Question: # Background
Simple menu system with links that should display specific report parameter pages. Here's how it works:
1. The user clicks the "Search" menu, switching to the System Search web flow.
2. The user clicks a "Reports" sub-menu (e.g., "Errors Encountered...").
3. The user is taken to the Errors Encountered report.

The 'reports-flow.xml' contains:
'''
<view-state id="list" view="flow/reports/list">
<transition on="parameters" to="parameters">
<set name="flowScope.reportKey" value="requestParameters.key" />
<evaluate expression="reportService.createReport()" result="flowScope.report" />
</transition>
</view-state>
<view-state id="parameters" model="report" view="flow/reports/parameters">
<on-render>
<set name="viewScope.pageId" value="'osre02'" />
<evaluate expression="siteService.find()" result="viewScope.siteList" />
<evaluate expression="agencyService.findActiveMunicipalities()" result="viewScope.municipalityList" />
</on-render>
<transition on="run" to="redirect" />
</view-state>
'''
The 'flow/reports/list' page contains:
'''
<li><a href="${flowExecutionUrl}&amp;_eventId=parameters&amp;key=report_name">Report Name</a></li>
'''
# Problem
None of the following work to exit the system search web flow and enter the report web flow while passing the report parameter key.
'''
<a href="reports?_flowId=reports&_eventId=parameters&key=report_name">Report Name</a>
<a href="reports?_eventId=parameters&key=report_name">Report Name</a>
<a href="reports?execution=${flowExecutionKey}&amp;_eventId=parameters&key=report_name">Report Name</a>
<a href="${flowExecutionUrl}&amp;_eventId=parameters&key=report_name">Report Name</a>
'''
# Error
From the System Search web flow, the following error appears:
> Request processing failed; nested exception is org.springframework.webflow.engine.NoMatchingTransitionException: No transition found on occurence of event 'parameters' in state 'criteria' of flow 'flow/sessionSearch' -- valid transitional criteria are array[search, today] ...etc.
This error goes away when clicking one of the menu links while already in the report flow. This makes sense because the System Search doesn't know about the reports flow nor the menu (ideally, it shouldn't).
# Idea
To make the reports flow resolve as a global menu, a global-transition can be set up as follows:
'''
<global-transitions>
<transition on="parameters" to="parameters">
<set name="flowScope.reportKey" value="requestParameters.key" />
<evaluate expression="reportService.createReport()" result="flowScope.report" />
</transition>
</global-transitions>
'''
And the file configuration autowired using:
'''
@Configuration
public class SharedWebFlowConfig extends AbstractFlowConfiguration {
@Bean
public FlowDefinitionRegistry sharedFlowRegistry() {
return getFlowDefinitionRegistryBuilder().addFlowLocation("/WEB-INF/flow/common/global-transitions.xml", "global-transitions").build();
}
}
'''
# Question
The set-up described in the idea section results in the following error:
> java.lang.IllegalArgumentException: Cannot find state with id 'parameters' in flow 'flow/sessionSearch' -- Known state ids ...
How do you make the 'parameters' view-state from the 'reports-flow.xml' global?
What would be a better approach?
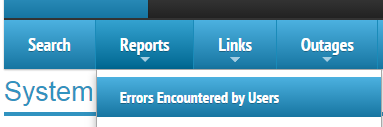
Answer: Use '<on-start>' and a '<decision-state>' to bring the request parameter into and obtain the model:
'''
<on-start>
<set name="flowScope.reportKey" value="requestParameters.key" type="string" />
<evaluate expression="reportService.createReport()" result="flowScope.report" />
</on-start>
<decision-state id="direct">
<if test="flowScope.reportKey == null" then="list" else="parameters" />
</decision-state>
'''
Use a hyperlink from anywhere (and any flow) in the application to change the flow:
'''
<a href="reports?key=report_name">Report Name</a>
'''
If 'flowScope.reportKey' is empty, then the flow will direct to the list page. If 'flowScope.reportKey' is not empty, then the flow will direct to the parameters page.
No global transitions are necessary.